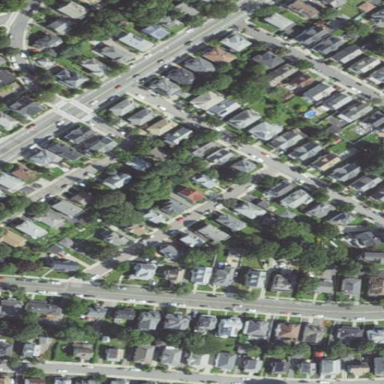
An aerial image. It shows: Sidewalk.